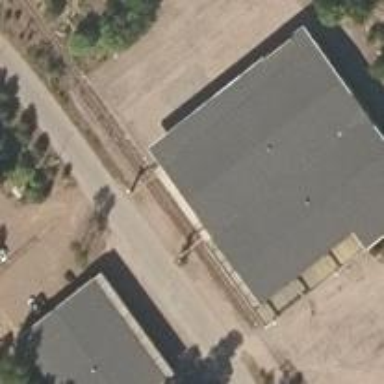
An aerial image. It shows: Industrial building with flat roof.